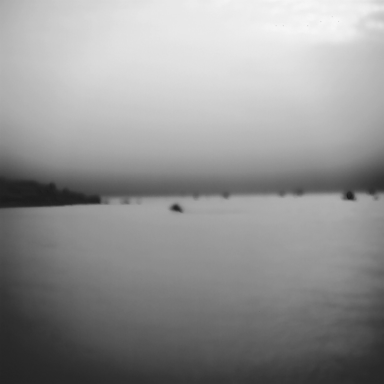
There are two objects shown in the infrared image, including a canoe, and a bulk_carrier.